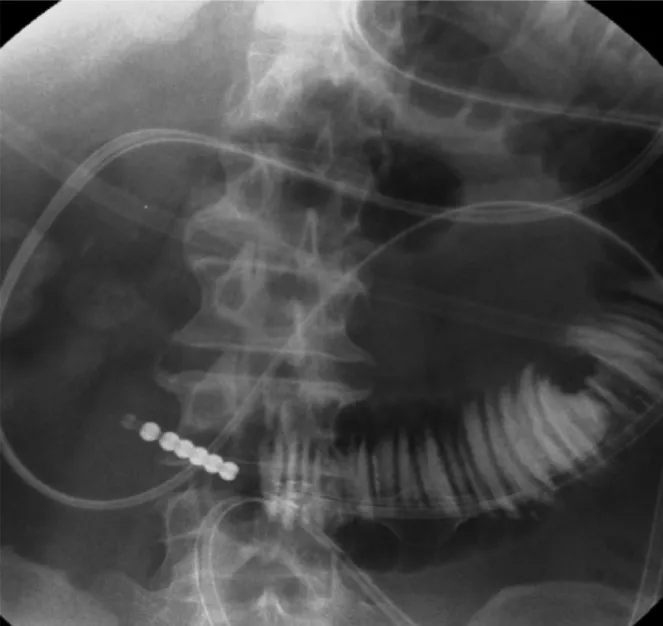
The enema study revealed complete obstruction in the advanced part of the ileus tube at the proximal portion to the jejunum.
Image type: radiology (x_ray)